Aerial crown-view tile of a tropical tree (Barro Colorado Island, Panama), acquired 20241216:
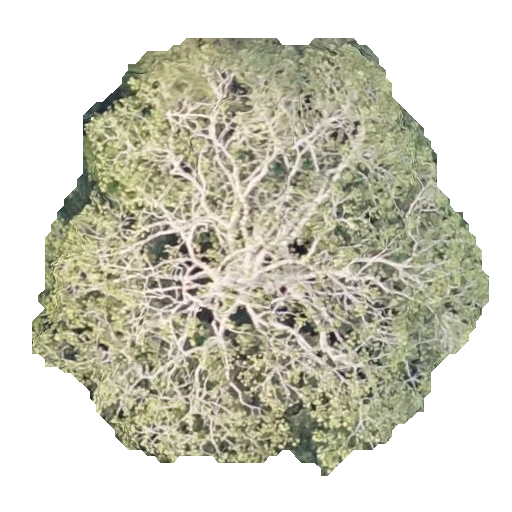
Species: Sterculia apetala
GBIF accepted scientific name: Sterculia apetala
Crown area: 213.402 m²